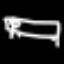
Label: bed